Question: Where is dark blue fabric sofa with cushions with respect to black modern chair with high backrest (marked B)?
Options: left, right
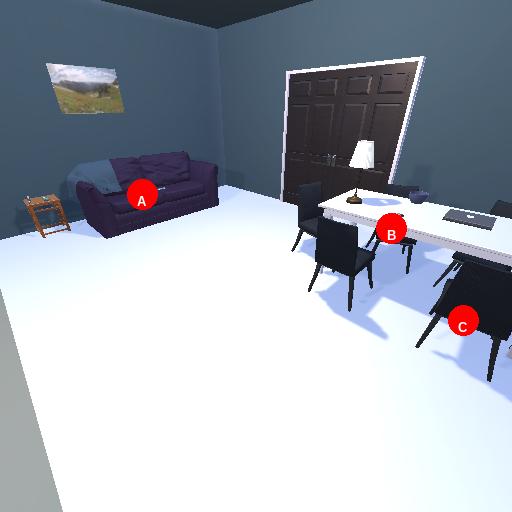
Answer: left